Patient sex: M
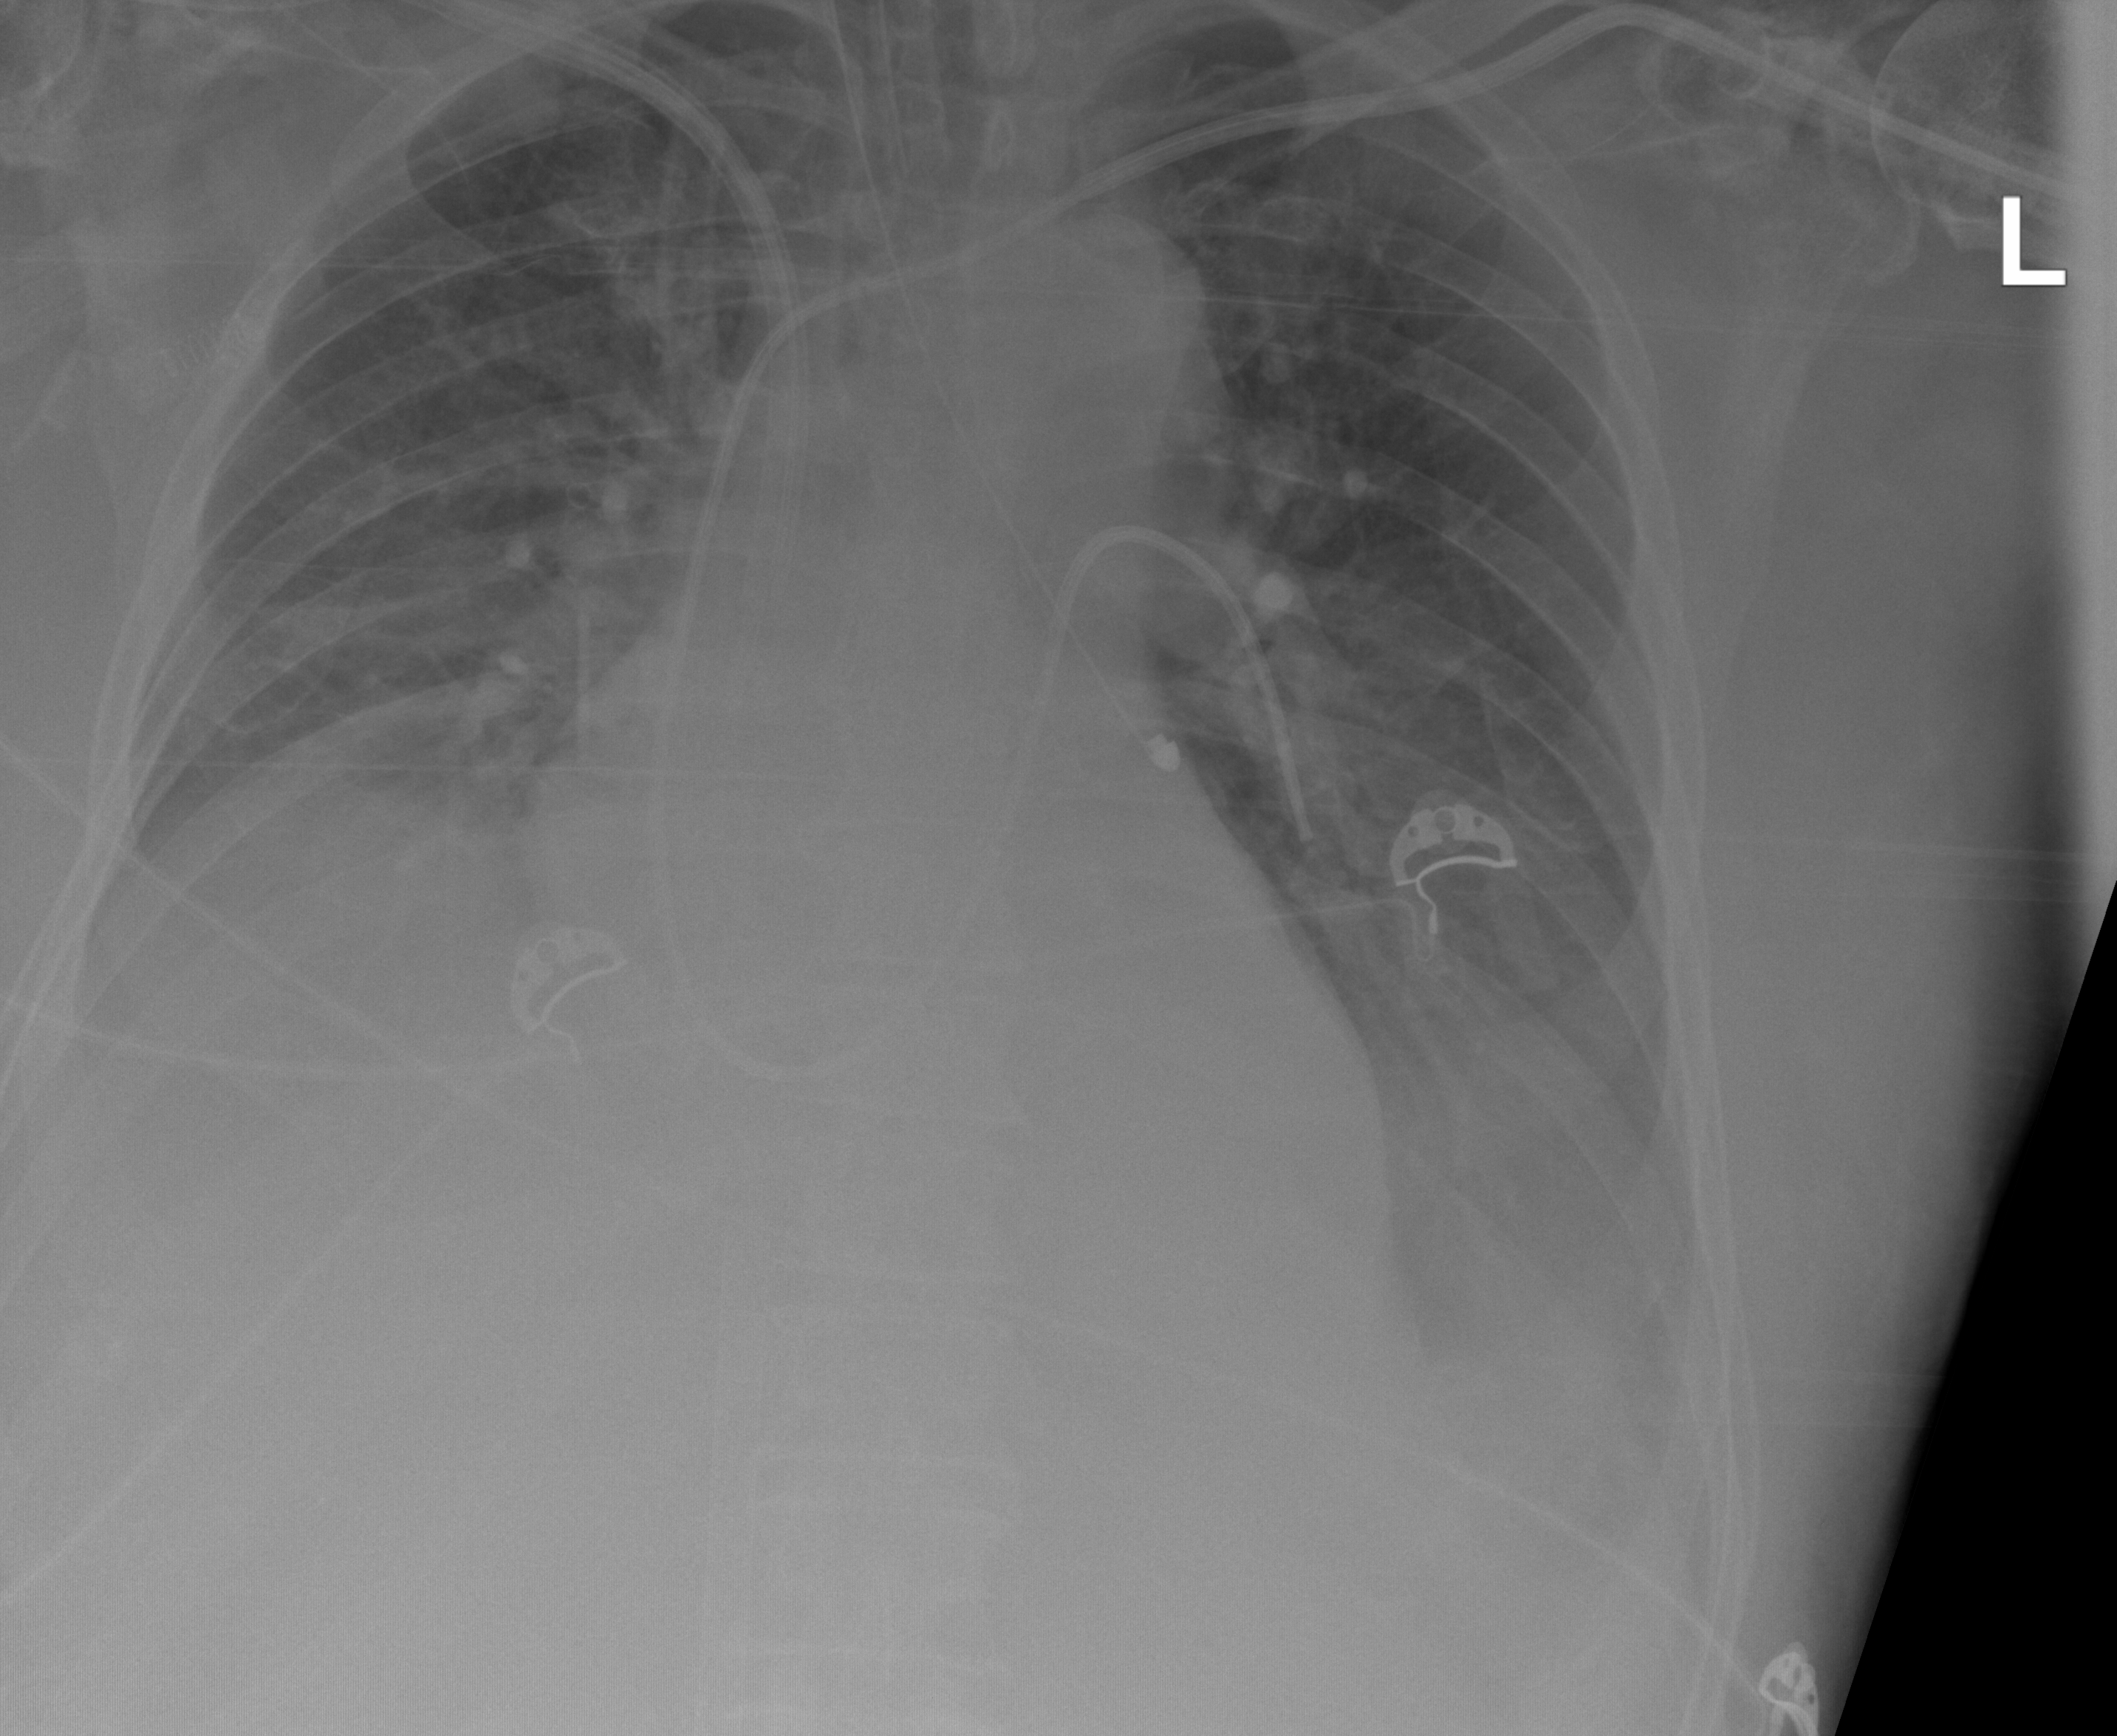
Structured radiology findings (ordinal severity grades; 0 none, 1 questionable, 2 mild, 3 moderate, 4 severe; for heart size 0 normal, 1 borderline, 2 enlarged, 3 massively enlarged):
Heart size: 0
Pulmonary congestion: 2
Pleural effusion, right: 2
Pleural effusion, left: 2
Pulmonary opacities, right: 0
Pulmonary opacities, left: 0
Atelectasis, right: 2
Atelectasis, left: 2